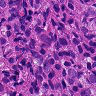
Metastatic tissue present: yes